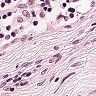
Metastatic tissue present: no